Field crop: tomato
Growth stage: 2
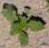
Species: solanum